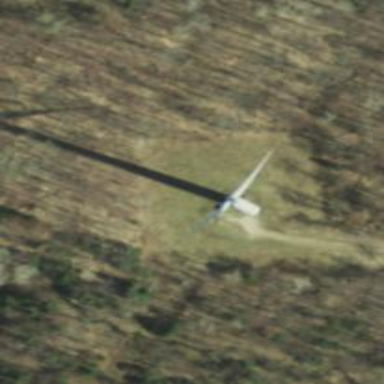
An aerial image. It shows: Wind generator using horizontal axis wind turbines.